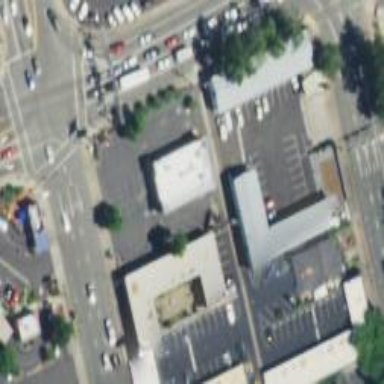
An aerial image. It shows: Commercial area.